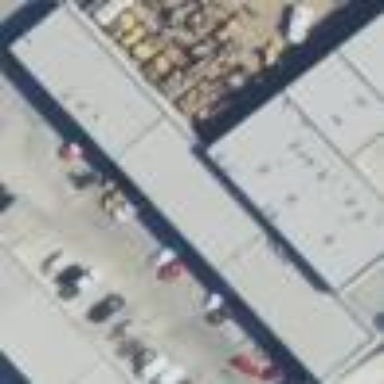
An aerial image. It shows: Industrial building.